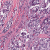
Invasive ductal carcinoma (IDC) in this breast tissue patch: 1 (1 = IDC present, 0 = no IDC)